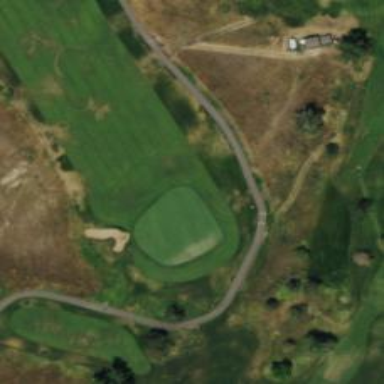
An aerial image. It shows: Well-maintained path for golf carts. The track type is grade1.